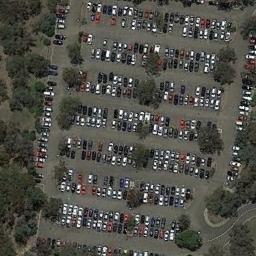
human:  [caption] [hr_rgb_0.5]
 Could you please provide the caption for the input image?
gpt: Many cars of different styles are on the parking lot .

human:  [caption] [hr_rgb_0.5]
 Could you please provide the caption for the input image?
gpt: The parking lot with lots of cars arranged neatly in lines is surrounded by some trees .

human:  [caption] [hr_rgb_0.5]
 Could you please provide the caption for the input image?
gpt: Three rows of cars were parked in the parking lot .

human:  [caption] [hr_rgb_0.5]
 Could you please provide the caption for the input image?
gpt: The parking lot is next to some trees .

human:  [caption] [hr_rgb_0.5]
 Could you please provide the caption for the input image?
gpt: There are many green trees and many cars on the parking lot .